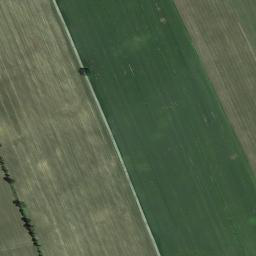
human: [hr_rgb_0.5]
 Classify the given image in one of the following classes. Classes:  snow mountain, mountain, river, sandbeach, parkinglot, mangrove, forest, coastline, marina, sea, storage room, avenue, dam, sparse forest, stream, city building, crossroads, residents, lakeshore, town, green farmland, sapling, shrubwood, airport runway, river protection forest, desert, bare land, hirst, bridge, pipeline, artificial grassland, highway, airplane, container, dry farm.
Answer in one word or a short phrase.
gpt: green farmland